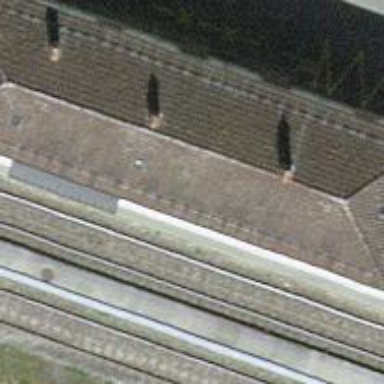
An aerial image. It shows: Train station with hipped roof shape.